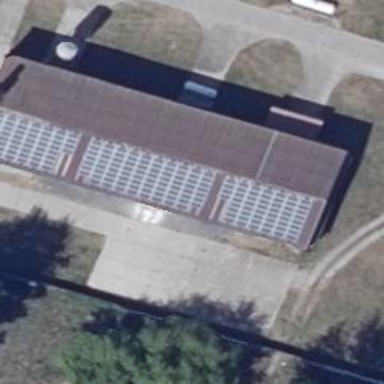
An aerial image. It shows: Solar photovoltaic panel generator producing electricity in small installation.